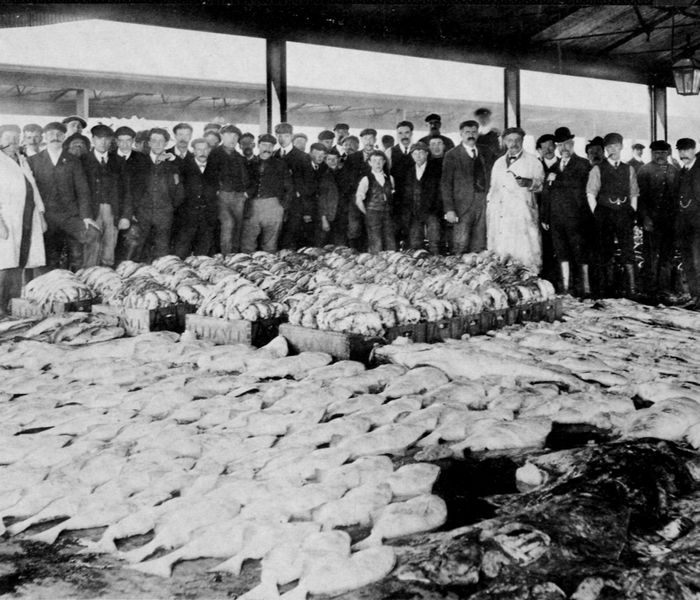
Titel: Grimsby, Fischmarkt
Künstler: Francis Frith
Schlagwörter: dunkel, gruppe, meer, weiß, menschen, frankreich, grau, hell, hut, hüte, lampe, laterne, licht, männer, pfeiler, schwarz, stützen, säulen, tisch, dach, tiere, menge, alt, anzüge, bart, bärte, kappen, mützen, schnurrbart, kleidung, tod, tot, bildnis, schauen, morgen, flach, boden, händler, kind, handel, kinder, schuppen, holzkisten, kisten, zuschauer, fischer, jungen, fabrik, laden, markt, essen, pfeife, rauchen, balken, platte, weste, betrachter, halle, foto, fotografie, photographie, melone, eisen, überdachung, auslage, metzger, stolz, verkauf, schwarz-weiß, barrett, gefangen, reihe, kittel, arzt, baskenmütze, photo, reihen, reihung, ausstellung, fisch, beute, geruch, hot, auktion, versteigerung, kaufen, kunden, fischerei, fang, westen, fotographie, shwarz, ausgestellt, fische, besichtigung, erklärung, erklären, lager, angeln, scholle, ware, zuhören, geordnet, markthalle, lagerhalle, hamburg, basar, bazar, fischmarkt, früh, ausgelegt, anstehen, tintenfische, krawatten, attraktion, rochen, secke, sortiert, auktionator, expo, grosshandel, in der früh, präsentiert, haven, pfeif, fischauktion, plattfische